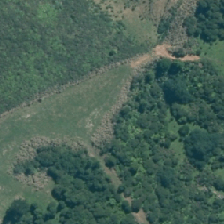
Land cover: low_producing_grassland